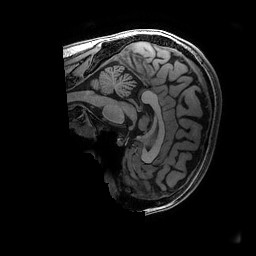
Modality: T1w
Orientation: sagittal
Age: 17
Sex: female
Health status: ill
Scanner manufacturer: ge
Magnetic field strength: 3 T
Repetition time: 0.007664 s
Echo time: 0.00342 s